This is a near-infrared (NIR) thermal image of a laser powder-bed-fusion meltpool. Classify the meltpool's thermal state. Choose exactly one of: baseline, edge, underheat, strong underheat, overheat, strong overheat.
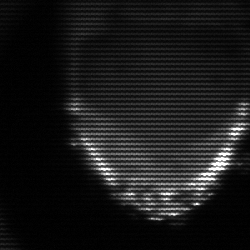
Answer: edge